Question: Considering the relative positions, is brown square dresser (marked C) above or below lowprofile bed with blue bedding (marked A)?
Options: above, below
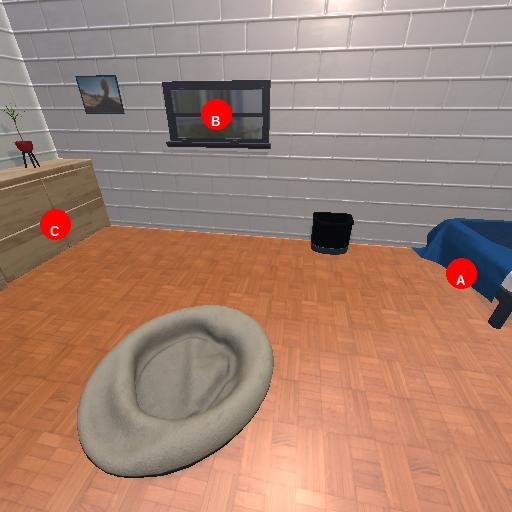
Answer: above